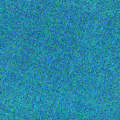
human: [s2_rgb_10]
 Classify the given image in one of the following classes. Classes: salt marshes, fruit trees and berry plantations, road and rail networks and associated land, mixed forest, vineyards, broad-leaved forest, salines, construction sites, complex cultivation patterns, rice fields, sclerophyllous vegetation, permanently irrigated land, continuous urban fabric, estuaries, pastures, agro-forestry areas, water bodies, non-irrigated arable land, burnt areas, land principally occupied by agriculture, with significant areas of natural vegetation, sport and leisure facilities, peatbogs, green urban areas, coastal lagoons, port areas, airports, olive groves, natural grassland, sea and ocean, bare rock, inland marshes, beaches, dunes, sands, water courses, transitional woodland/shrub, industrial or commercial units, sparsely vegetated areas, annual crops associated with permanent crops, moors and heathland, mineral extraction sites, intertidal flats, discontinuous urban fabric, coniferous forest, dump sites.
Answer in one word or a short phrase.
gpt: sea and ocean